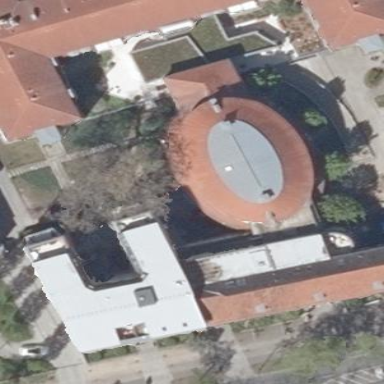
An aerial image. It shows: Building with dome-shaped roof made of red roof tiles.